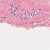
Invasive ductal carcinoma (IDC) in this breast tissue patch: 0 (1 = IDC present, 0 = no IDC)